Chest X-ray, PA view. Patient: 57 years old, sex F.
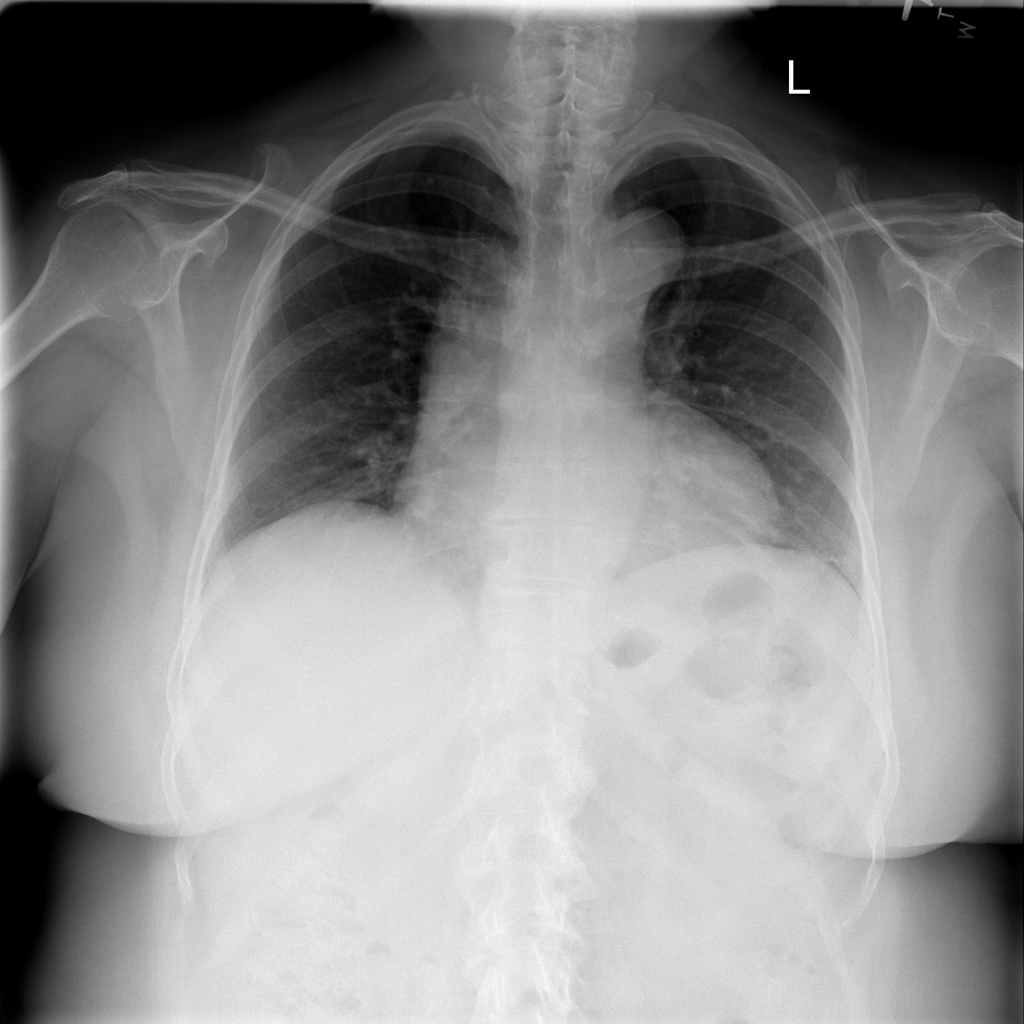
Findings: No Finding